Field crop: tomato
Growth stage: 2
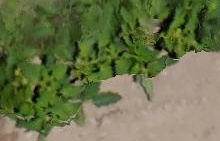
Species: tomato